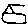
Label: house